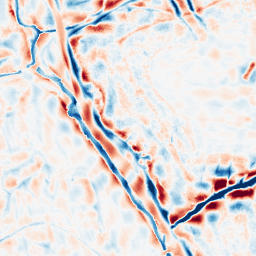
Category: wavelet
Decomposition family: wavelet_biorthogonal
Decomposition parameters: wavelet: bior3.5
level: 4
Upsampling method: quartic
Upsampling parameters: scale: 2
Upsampling scale: 2